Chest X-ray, AP view. Patient: 52 years old, sex M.
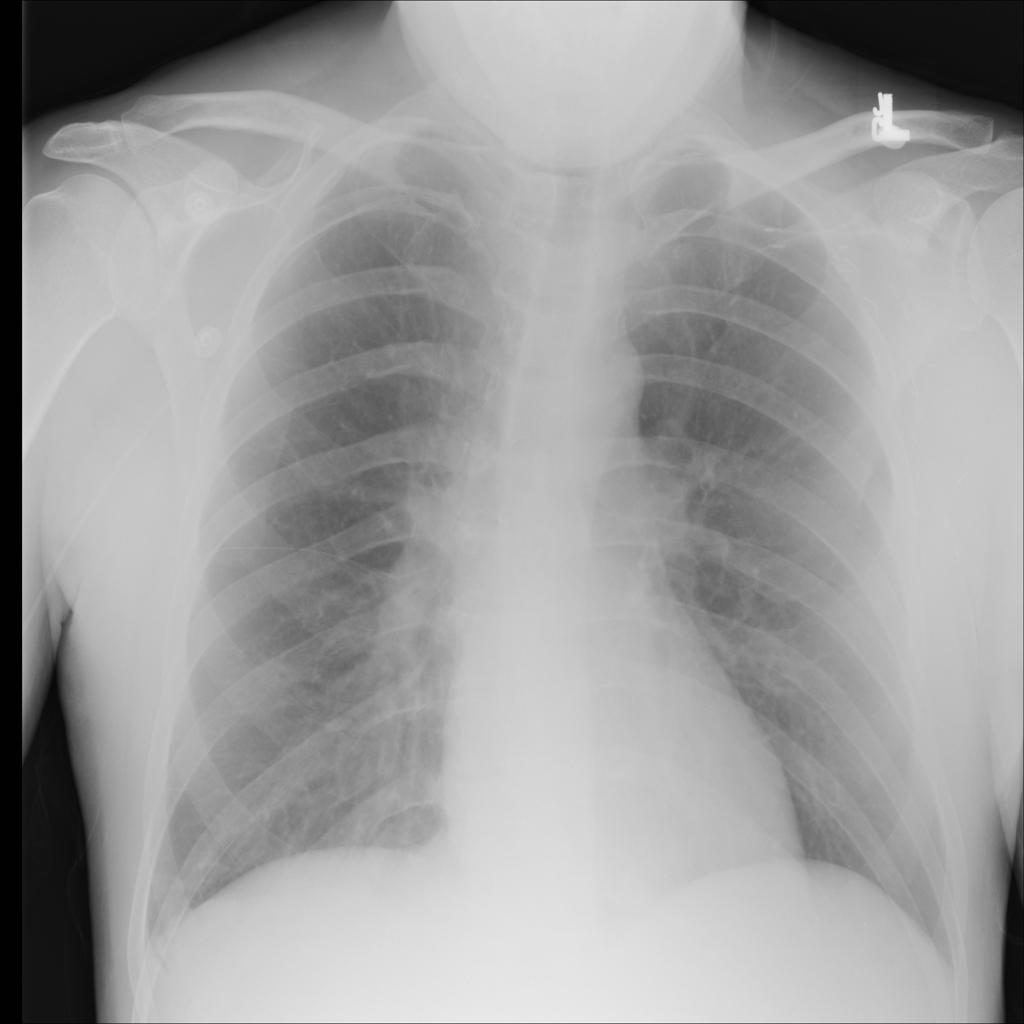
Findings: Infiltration